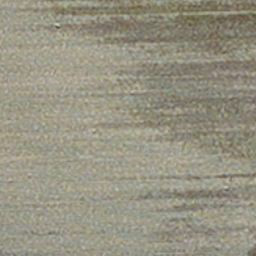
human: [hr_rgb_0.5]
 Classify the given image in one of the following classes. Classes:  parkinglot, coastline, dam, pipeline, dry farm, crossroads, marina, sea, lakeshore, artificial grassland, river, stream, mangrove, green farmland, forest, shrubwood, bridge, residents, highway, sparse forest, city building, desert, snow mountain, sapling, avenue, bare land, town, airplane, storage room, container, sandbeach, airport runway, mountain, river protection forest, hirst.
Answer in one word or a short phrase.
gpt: dry farm